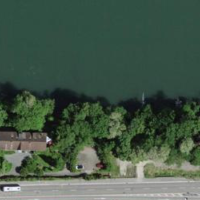
EUNIS habitat code: 15
Species observed at this site:
Hypericum perforatum